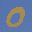
Label: 0